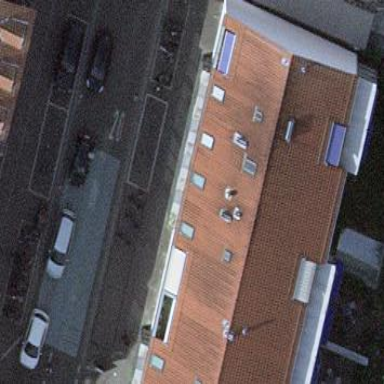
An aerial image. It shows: Gabled roof apartments building with maroon color roof.